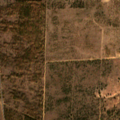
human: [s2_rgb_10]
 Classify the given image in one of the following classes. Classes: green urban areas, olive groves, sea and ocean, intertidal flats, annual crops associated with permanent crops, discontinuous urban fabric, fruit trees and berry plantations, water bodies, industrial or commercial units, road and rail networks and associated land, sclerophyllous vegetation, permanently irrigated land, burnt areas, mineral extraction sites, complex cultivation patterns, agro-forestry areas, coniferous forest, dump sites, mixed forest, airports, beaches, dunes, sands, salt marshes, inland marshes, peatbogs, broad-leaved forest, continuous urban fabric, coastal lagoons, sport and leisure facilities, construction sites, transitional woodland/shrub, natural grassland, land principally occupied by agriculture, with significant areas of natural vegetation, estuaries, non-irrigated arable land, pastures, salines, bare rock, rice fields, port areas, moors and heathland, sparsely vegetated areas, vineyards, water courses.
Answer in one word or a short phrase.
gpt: non-irrigated arable land, transitional woodland/shrub